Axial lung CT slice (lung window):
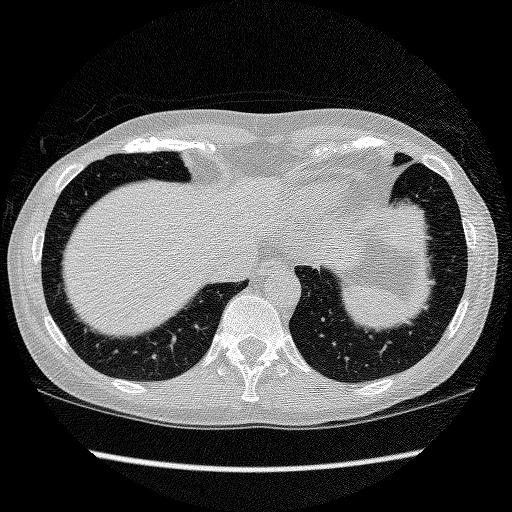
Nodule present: no